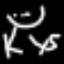
Label: frog